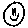
Label: smiley face